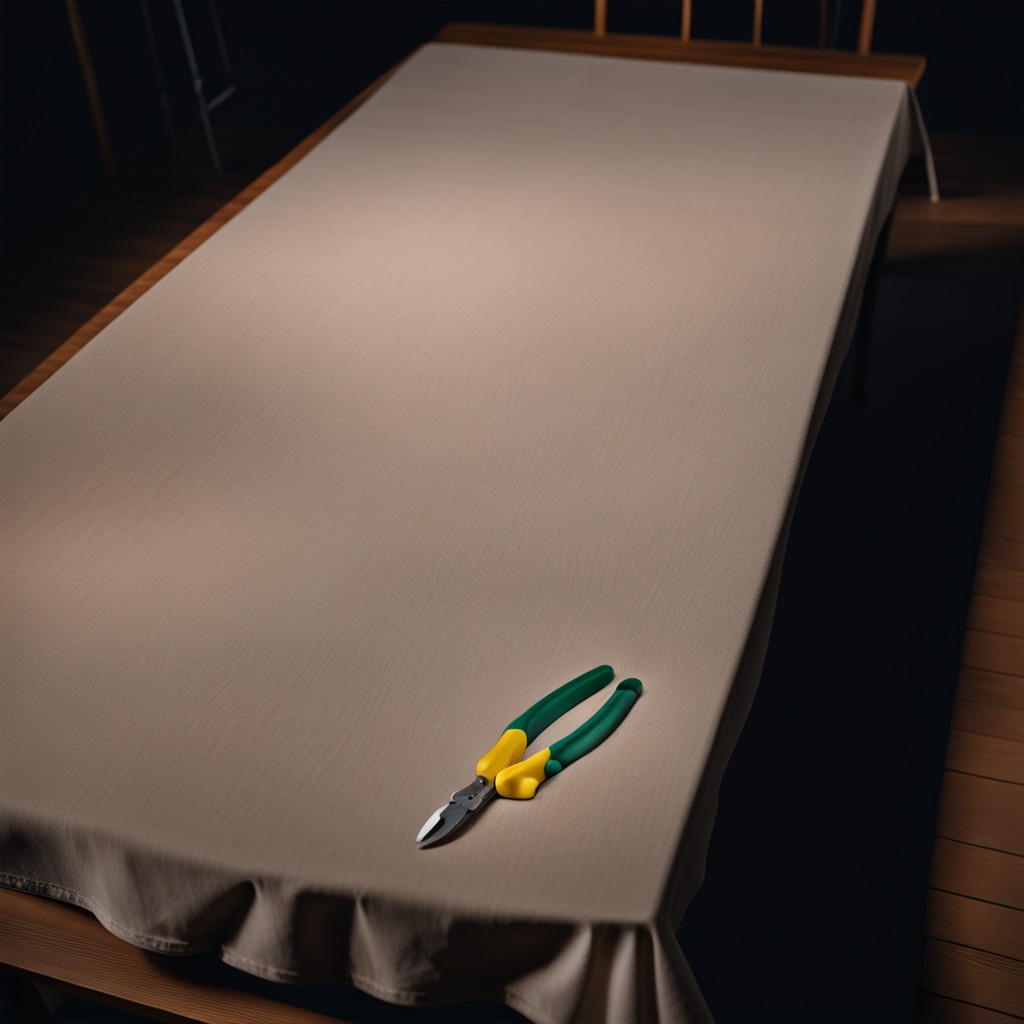
A plier is lying on the wooden table.